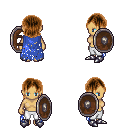
a pixel art fantasy rpg character, female body template, human, tanned skin, blue tattered cape, white pants, brown long bangs hairstyle, metal boots, shield, four views (front, back, left, right), 2x2 character sprite sheet, small pixel art, hard edges, no anti-aliasing